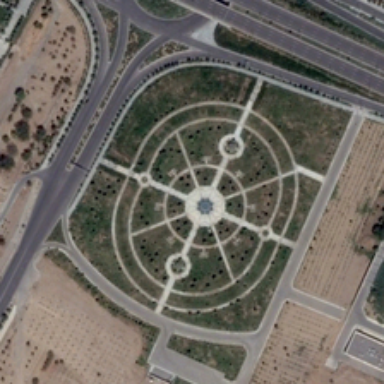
A square with green plants are near several parallel roads .